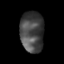
Tissue: skin
Cell type: Epithelial cells
Senescence score: 0.2856
Nuclear area (px): 940
Mean DAPI intensity: 70.77